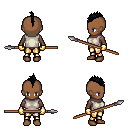
a pixel art fantasy rpg character, female body template, human, dark skin, white sleeveless shirt, gold greaves, black mohawk hairstyle, gold gloves, spear, four views (front, back, left, right), 2x2 character sprite sheet, small pixel art, hard edges, no anti-aliasing